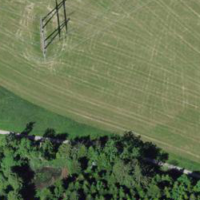
EUNIS habitat code: 52
Species observed at this site:
Lysimachia nemorum
Sorbus aucuparia